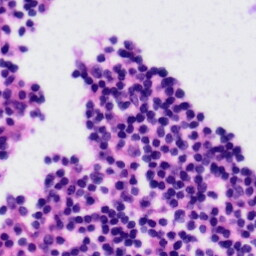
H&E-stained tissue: Tonsil